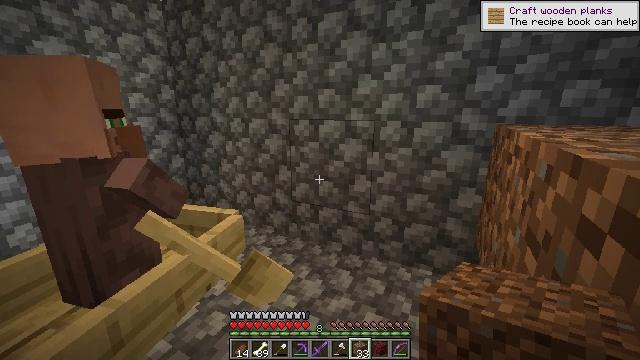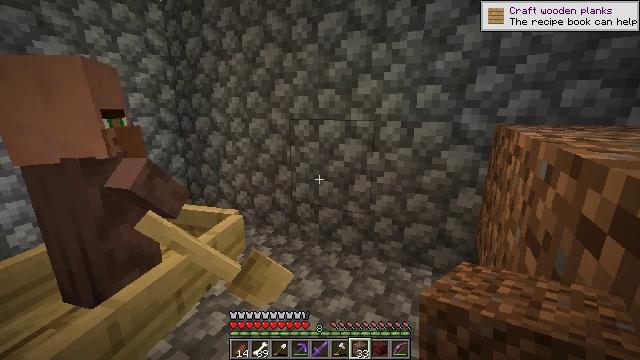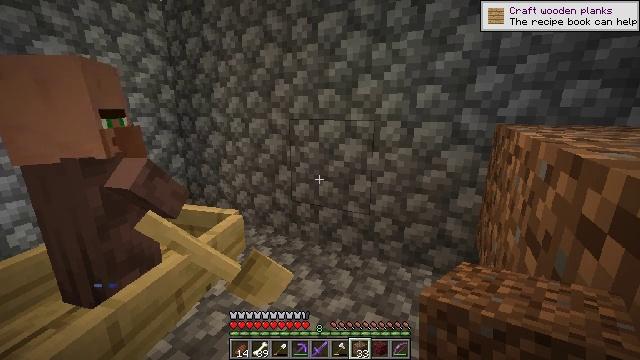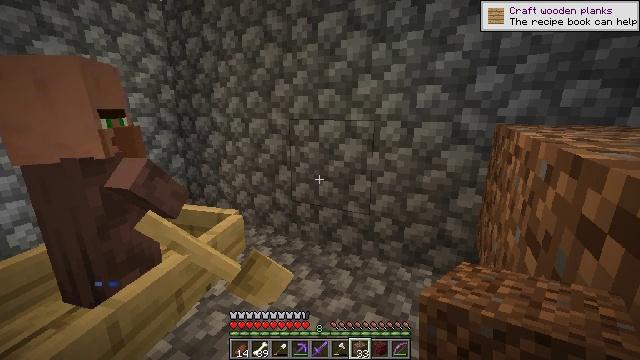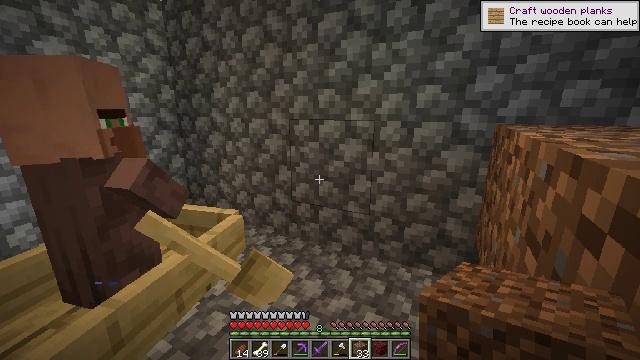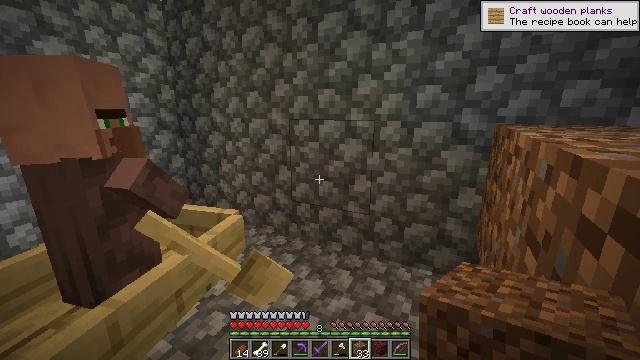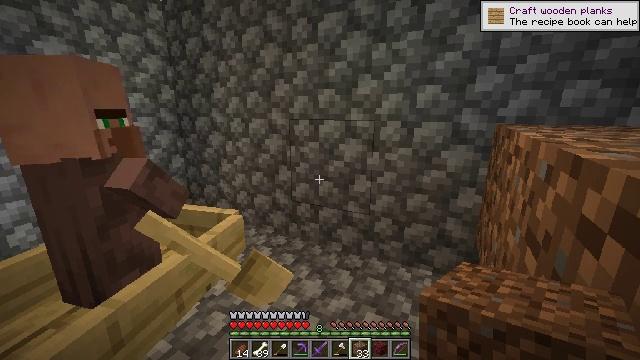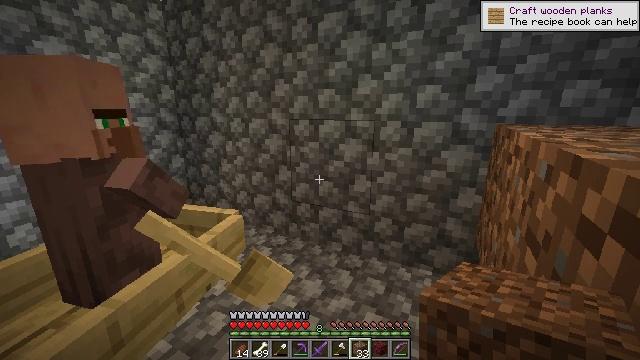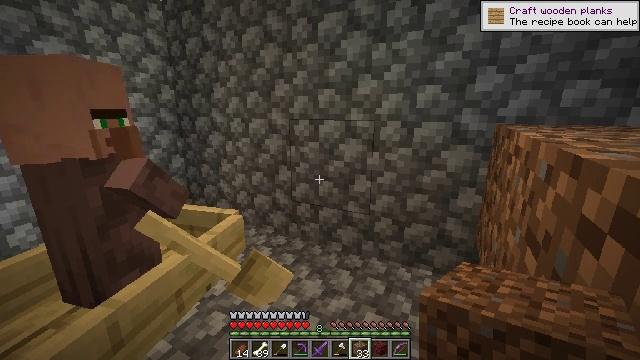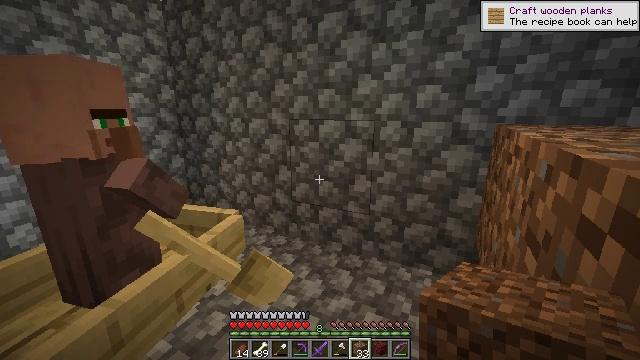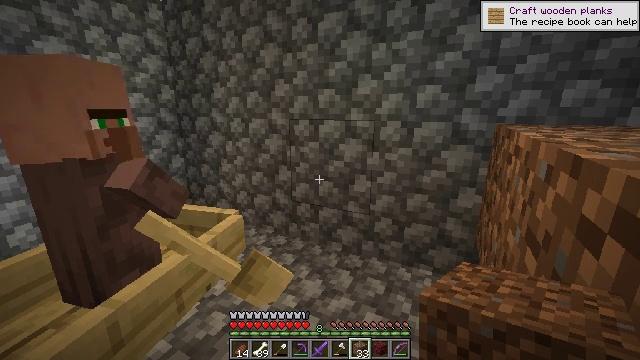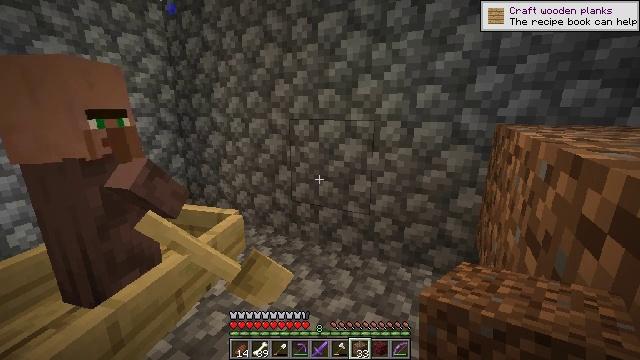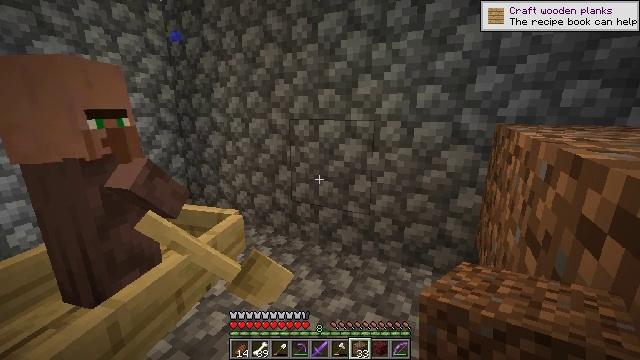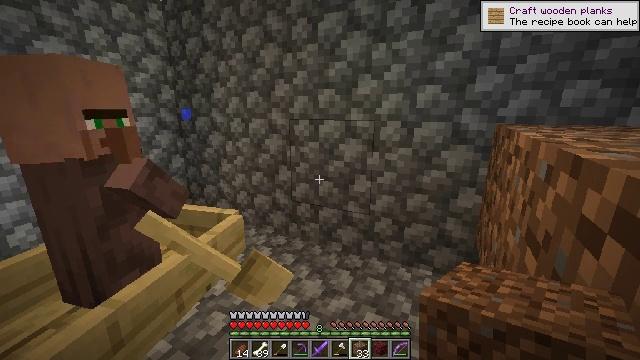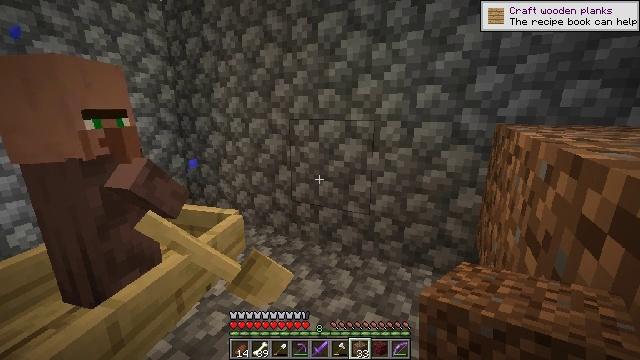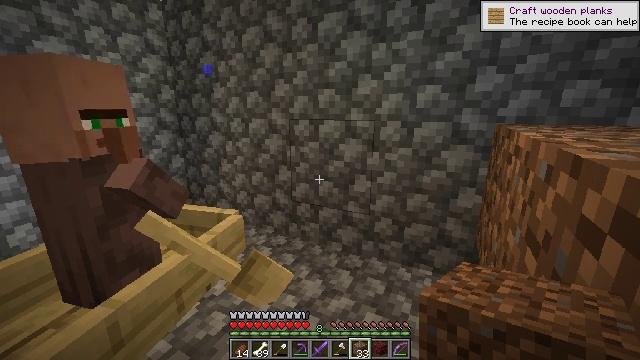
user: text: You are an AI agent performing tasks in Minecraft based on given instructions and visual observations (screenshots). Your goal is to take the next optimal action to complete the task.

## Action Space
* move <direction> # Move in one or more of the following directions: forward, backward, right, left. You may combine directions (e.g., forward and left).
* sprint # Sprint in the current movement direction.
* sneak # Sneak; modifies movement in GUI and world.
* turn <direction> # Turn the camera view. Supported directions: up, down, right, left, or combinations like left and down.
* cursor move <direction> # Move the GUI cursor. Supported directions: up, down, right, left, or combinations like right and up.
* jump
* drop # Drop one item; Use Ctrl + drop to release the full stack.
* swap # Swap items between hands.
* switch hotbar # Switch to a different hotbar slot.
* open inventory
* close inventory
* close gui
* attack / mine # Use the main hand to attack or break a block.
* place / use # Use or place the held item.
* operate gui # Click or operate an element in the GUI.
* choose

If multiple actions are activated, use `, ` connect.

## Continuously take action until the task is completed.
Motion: motion action
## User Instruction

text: Break the cobblestone to create a path.
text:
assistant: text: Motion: no_op
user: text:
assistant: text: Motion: no_op
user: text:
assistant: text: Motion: no_op
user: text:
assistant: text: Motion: no_op
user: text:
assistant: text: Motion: no_op
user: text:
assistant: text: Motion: no_op
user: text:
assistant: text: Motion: no_op
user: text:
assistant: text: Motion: no_op
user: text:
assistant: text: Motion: no_op
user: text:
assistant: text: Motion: no_op
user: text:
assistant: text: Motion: no_op
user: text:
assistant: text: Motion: no_op
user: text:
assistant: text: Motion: no_op
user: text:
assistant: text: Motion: no_op
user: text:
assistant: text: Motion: no_op
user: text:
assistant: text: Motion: no_op
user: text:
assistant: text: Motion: no_op
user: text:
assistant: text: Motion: no_op
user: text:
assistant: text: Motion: no_op
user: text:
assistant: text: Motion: no_op
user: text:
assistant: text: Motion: no_op
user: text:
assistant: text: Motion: no_op
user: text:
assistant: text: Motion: no_op
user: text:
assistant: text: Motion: no_op
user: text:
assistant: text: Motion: no_op
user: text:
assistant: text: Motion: no_op
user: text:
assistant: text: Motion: no_op
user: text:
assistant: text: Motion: no_op
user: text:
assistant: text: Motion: no_op
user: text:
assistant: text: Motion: no_op